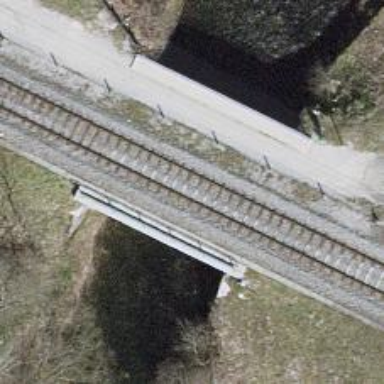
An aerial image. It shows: Bridge with single railway track electrified by contact line.